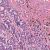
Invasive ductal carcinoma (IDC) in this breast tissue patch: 1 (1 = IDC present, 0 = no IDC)